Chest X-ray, AP view. Patient: 50 years old, sex F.
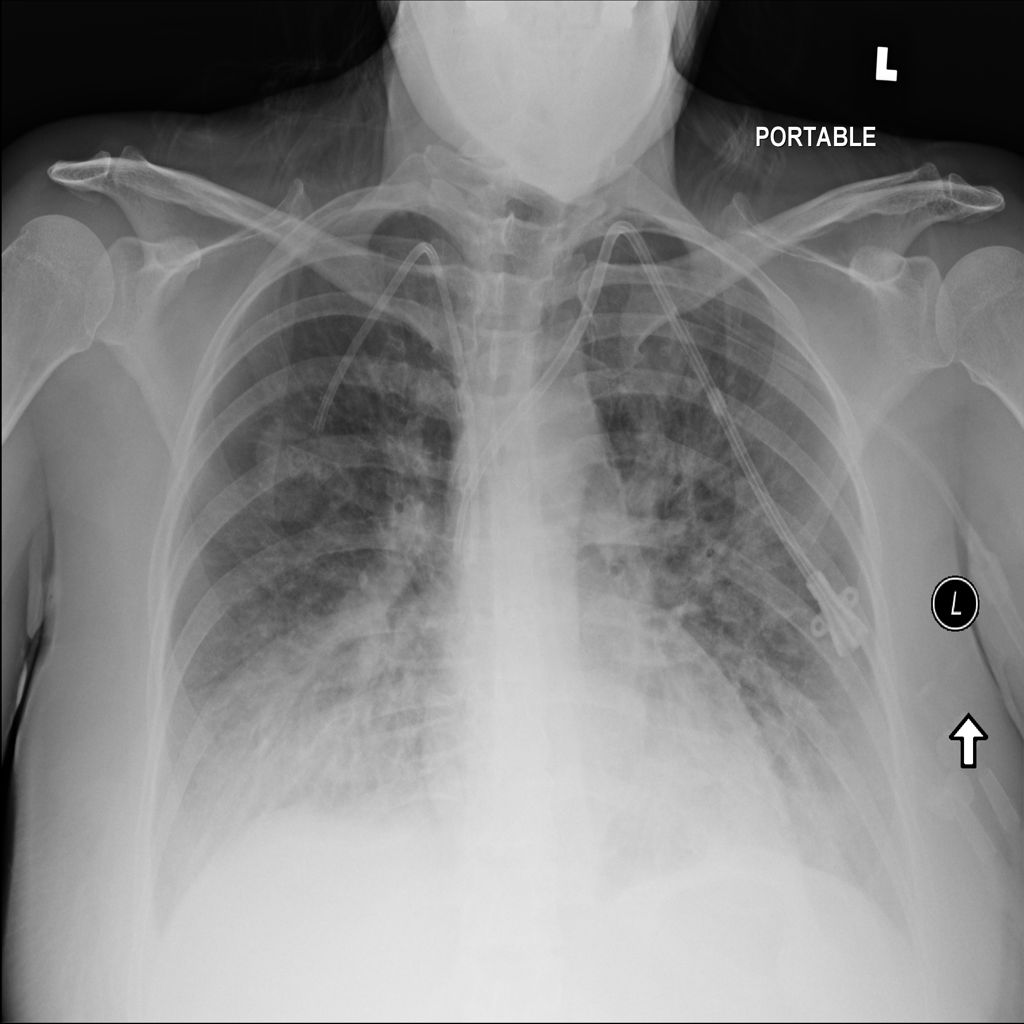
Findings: Edema